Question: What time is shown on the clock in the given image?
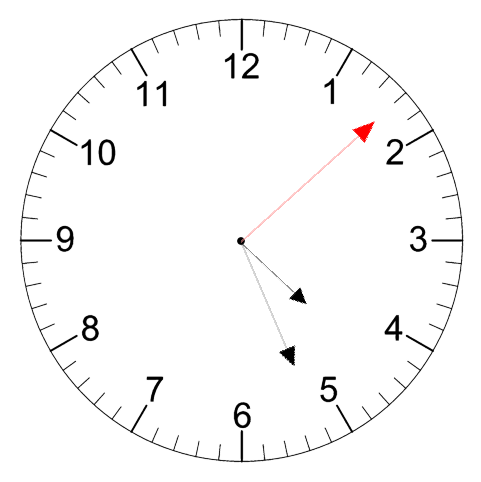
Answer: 04:26:08